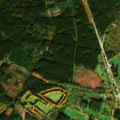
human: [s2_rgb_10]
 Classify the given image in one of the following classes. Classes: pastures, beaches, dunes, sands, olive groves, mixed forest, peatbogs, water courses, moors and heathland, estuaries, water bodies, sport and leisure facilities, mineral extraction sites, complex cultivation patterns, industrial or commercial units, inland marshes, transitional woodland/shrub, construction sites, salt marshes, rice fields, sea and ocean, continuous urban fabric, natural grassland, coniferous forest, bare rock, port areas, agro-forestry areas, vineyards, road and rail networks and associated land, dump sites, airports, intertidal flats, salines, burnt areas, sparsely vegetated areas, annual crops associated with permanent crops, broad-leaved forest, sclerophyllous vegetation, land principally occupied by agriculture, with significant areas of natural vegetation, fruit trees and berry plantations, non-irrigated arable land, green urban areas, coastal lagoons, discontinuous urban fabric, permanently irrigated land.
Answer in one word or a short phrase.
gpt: discontinuous urban fabric, pastures, land principally occupied by agriculture, with significant areas of natural vegetation, coniferous forest, natural grassland